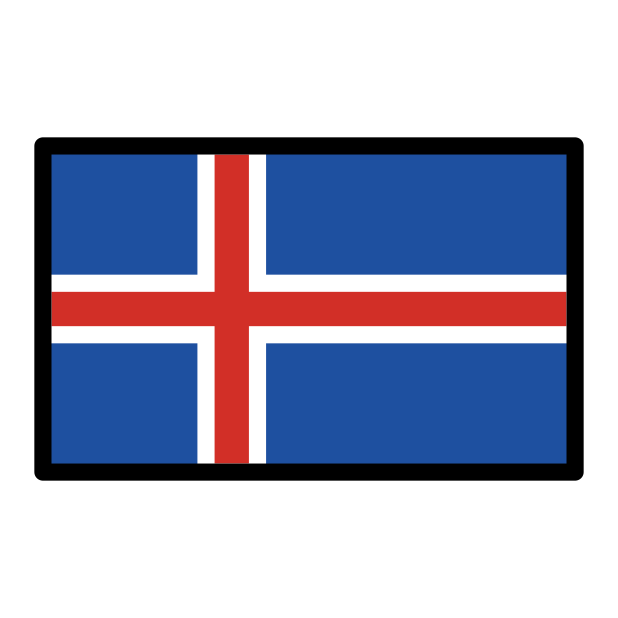
flag: Iceland